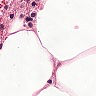
Metastatic tissue present: no